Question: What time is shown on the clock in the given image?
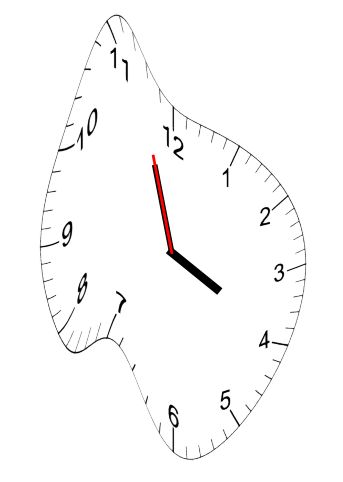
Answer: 03:56:57